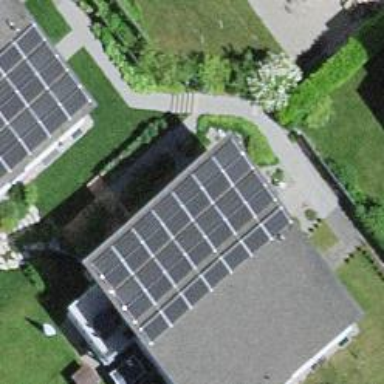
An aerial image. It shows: Solar photovoltaic panel generator on the roof of building.